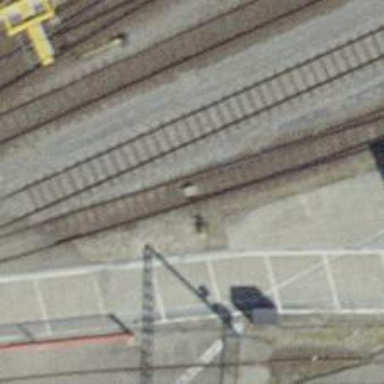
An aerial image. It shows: Single-track railway yard.